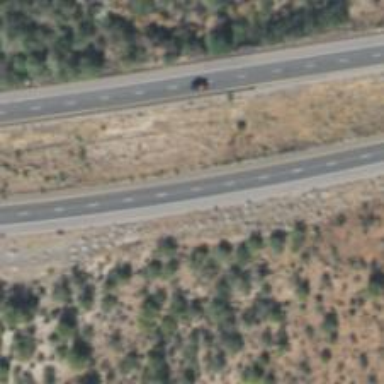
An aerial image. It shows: This image shows trunk highway that functions as expressway.